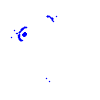
Particle: kaon